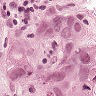
Metastatic tissue present: yes